Interaction volume radius: 10 \u00c5
Interaction volume height: 45 \u00c5
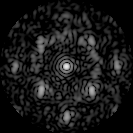
Disorder parameter: 0.4092